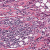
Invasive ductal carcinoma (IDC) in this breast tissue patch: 1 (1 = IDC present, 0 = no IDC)